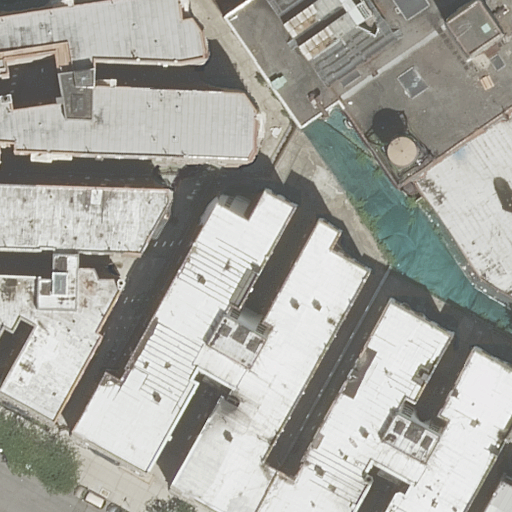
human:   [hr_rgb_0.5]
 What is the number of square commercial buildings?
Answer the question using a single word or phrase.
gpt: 0

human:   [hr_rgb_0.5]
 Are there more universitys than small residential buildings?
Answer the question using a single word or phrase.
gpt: no

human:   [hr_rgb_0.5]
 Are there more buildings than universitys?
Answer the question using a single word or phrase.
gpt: yes

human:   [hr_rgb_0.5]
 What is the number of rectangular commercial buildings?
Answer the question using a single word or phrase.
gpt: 0

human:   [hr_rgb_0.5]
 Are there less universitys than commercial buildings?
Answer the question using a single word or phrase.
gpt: no

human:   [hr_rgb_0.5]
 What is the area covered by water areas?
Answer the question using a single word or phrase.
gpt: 0m2

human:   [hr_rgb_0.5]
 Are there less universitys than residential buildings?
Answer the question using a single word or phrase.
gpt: yes

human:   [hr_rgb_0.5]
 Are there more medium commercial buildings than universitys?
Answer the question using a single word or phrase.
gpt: no

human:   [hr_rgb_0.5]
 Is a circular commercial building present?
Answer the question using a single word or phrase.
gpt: no

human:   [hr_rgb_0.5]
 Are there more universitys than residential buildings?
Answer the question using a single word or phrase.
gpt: no

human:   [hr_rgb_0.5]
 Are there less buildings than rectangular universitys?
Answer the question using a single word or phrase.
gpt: no

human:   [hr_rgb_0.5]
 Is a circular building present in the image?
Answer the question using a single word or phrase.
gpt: no

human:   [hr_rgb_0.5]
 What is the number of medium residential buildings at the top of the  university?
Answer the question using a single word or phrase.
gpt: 0

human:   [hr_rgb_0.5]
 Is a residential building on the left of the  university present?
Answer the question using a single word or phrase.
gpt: yes

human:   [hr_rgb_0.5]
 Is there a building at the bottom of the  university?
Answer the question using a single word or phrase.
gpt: yes

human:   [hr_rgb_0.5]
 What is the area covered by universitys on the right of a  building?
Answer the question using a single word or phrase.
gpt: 10640m2

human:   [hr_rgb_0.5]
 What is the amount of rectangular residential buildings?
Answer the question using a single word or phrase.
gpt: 4

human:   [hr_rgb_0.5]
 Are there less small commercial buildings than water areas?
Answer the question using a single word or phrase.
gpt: no

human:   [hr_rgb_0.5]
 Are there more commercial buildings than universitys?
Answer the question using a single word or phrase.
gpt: no

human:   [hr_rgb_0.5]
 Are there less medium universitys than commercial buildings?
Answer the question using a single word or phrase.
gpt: no

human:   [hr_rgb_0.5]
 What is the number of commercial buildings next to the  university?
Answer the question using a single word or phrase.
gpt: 0

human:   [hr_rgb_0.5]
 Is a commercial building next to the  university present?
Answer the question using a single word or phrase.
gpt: no

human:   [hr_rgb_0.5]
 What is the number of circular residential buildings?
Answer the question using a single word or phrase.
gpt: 0

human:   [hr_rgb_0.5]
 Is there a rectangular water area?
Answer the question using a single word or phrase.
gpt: no

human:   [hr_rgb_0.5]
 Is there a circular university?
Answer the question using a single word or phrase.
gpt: no

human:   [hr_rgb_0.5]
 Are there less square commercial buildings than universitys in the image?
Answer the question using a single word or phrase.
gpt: yes

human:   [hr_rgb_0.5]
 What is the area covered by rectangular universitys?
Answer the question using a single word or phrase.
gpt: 10640m2

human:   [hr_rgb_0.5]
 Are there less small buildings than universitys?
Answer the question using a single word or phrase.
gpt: no

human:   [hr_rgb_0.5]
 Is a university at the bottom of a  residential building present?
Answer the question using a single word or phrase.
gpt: no

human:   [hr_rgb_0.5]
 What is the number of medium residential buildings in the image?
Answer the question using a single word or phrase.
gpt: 0

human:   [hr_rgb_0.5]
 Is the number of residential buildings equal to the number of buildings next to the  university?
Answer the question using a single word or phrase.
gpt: yes

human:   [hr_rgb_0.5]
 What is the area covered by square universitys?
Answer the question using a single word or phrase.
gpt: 0m2

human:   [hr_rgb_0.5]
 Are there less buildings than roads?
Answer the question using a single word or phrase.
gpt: no

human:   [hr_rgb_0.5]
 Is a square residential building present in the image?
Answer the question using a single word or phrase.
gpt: no

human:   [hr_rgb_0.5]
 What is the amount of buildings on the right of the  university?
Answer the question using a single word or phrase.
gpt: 0

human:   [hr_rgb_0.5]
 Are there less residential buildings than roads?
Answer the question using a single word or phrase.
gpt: no